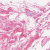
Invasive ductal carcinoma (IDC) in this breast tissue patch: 0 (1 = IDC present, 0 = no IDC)